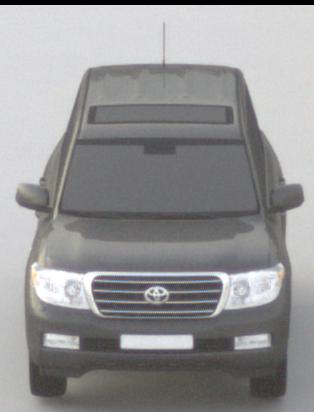
Make: Toyota
Model: Land Cruiser V8 4.7
Detailed model: Land Cruiser V8 (J20)
Model produced from: 2008/03
Model produced until: 2009/11
Doors: 5
Color: gray
Road condition: dry road
Daytime: sunrise or sunset
Contrast: low contrast